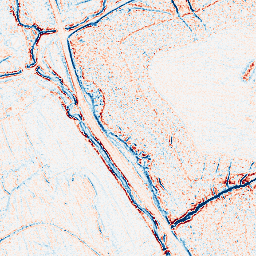
Category: edge_preserving
Decomposition family: bilateral
Decomposition parameters: d: 5
sigma_color: 25
sigma_space: 100
Upsampling method: linear_exact
Upsampling parameters: scale: 8
Upsampling scale: 8